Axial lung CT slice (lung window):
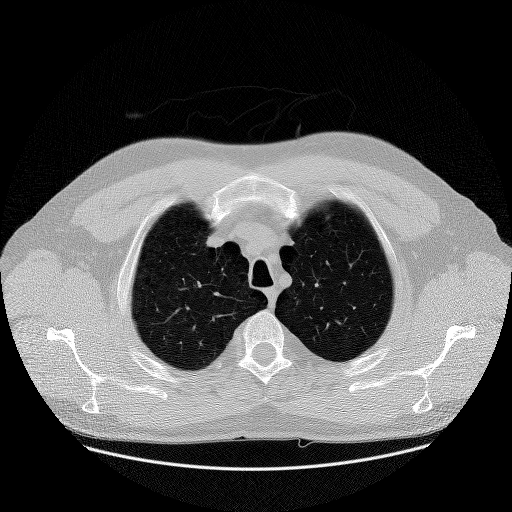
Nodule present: no